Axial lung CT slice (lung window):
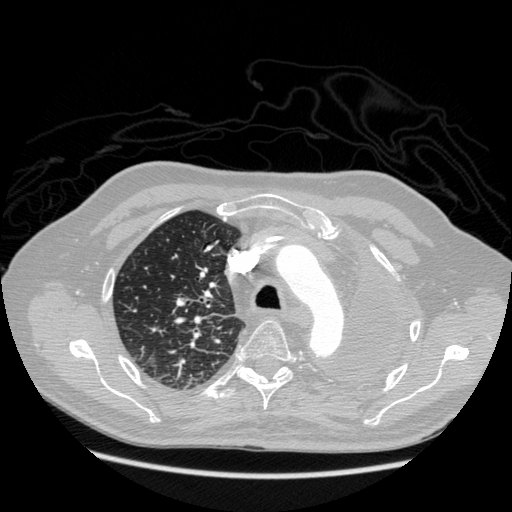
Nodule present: no